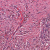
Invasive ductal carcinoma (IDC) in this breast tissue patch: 0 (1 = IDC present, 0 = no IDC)